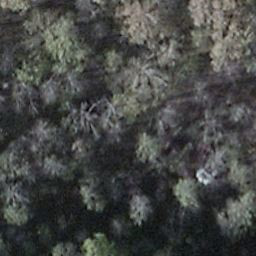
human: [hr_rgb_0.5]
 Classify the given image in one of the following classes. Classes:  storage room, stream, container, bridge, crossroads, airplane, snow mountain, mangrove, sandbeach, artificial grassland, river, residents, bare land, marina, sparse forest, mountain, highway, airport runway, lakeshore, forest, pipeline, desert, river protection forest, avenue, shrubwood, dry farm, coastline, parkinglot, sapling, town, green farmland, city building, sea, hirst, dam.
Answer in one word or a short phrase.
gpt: shrubwood